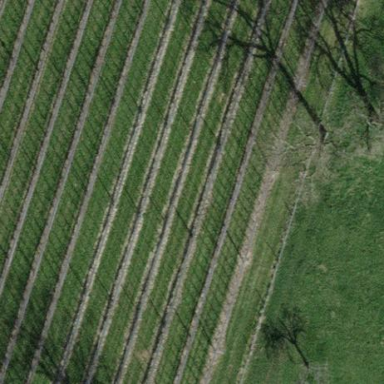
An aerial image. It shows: Orchard.